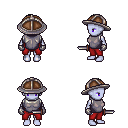
a pixel art fantasy rpg character, female body template, dark elf, purple skin, steel chest armor, red pants, gray long mohawk hairstyle, chain helm, metal gloves, dagger, four views (front, back, left, right), 2x2 character sprite sheet, small pixel art, hard edges, no anti-aliasing